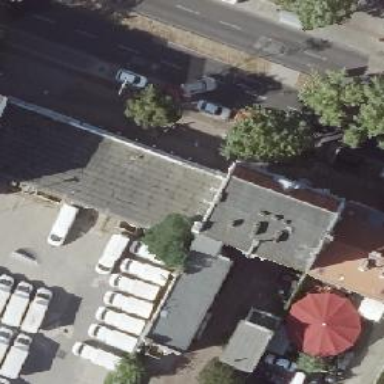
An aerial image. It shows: Café.